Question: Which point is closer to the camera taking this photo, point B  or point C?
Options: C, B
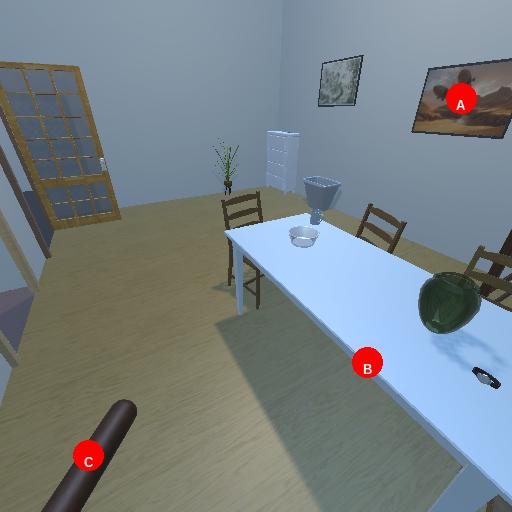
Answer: C